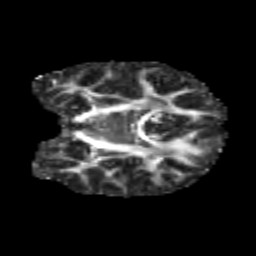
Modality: FA
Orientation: coronal
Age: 11
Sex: male
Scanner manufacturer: siemens
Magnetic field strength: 3 T
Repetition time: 3.8 s
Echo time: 0.07 s